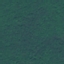
Land use / land cover class: Forest